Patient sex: M
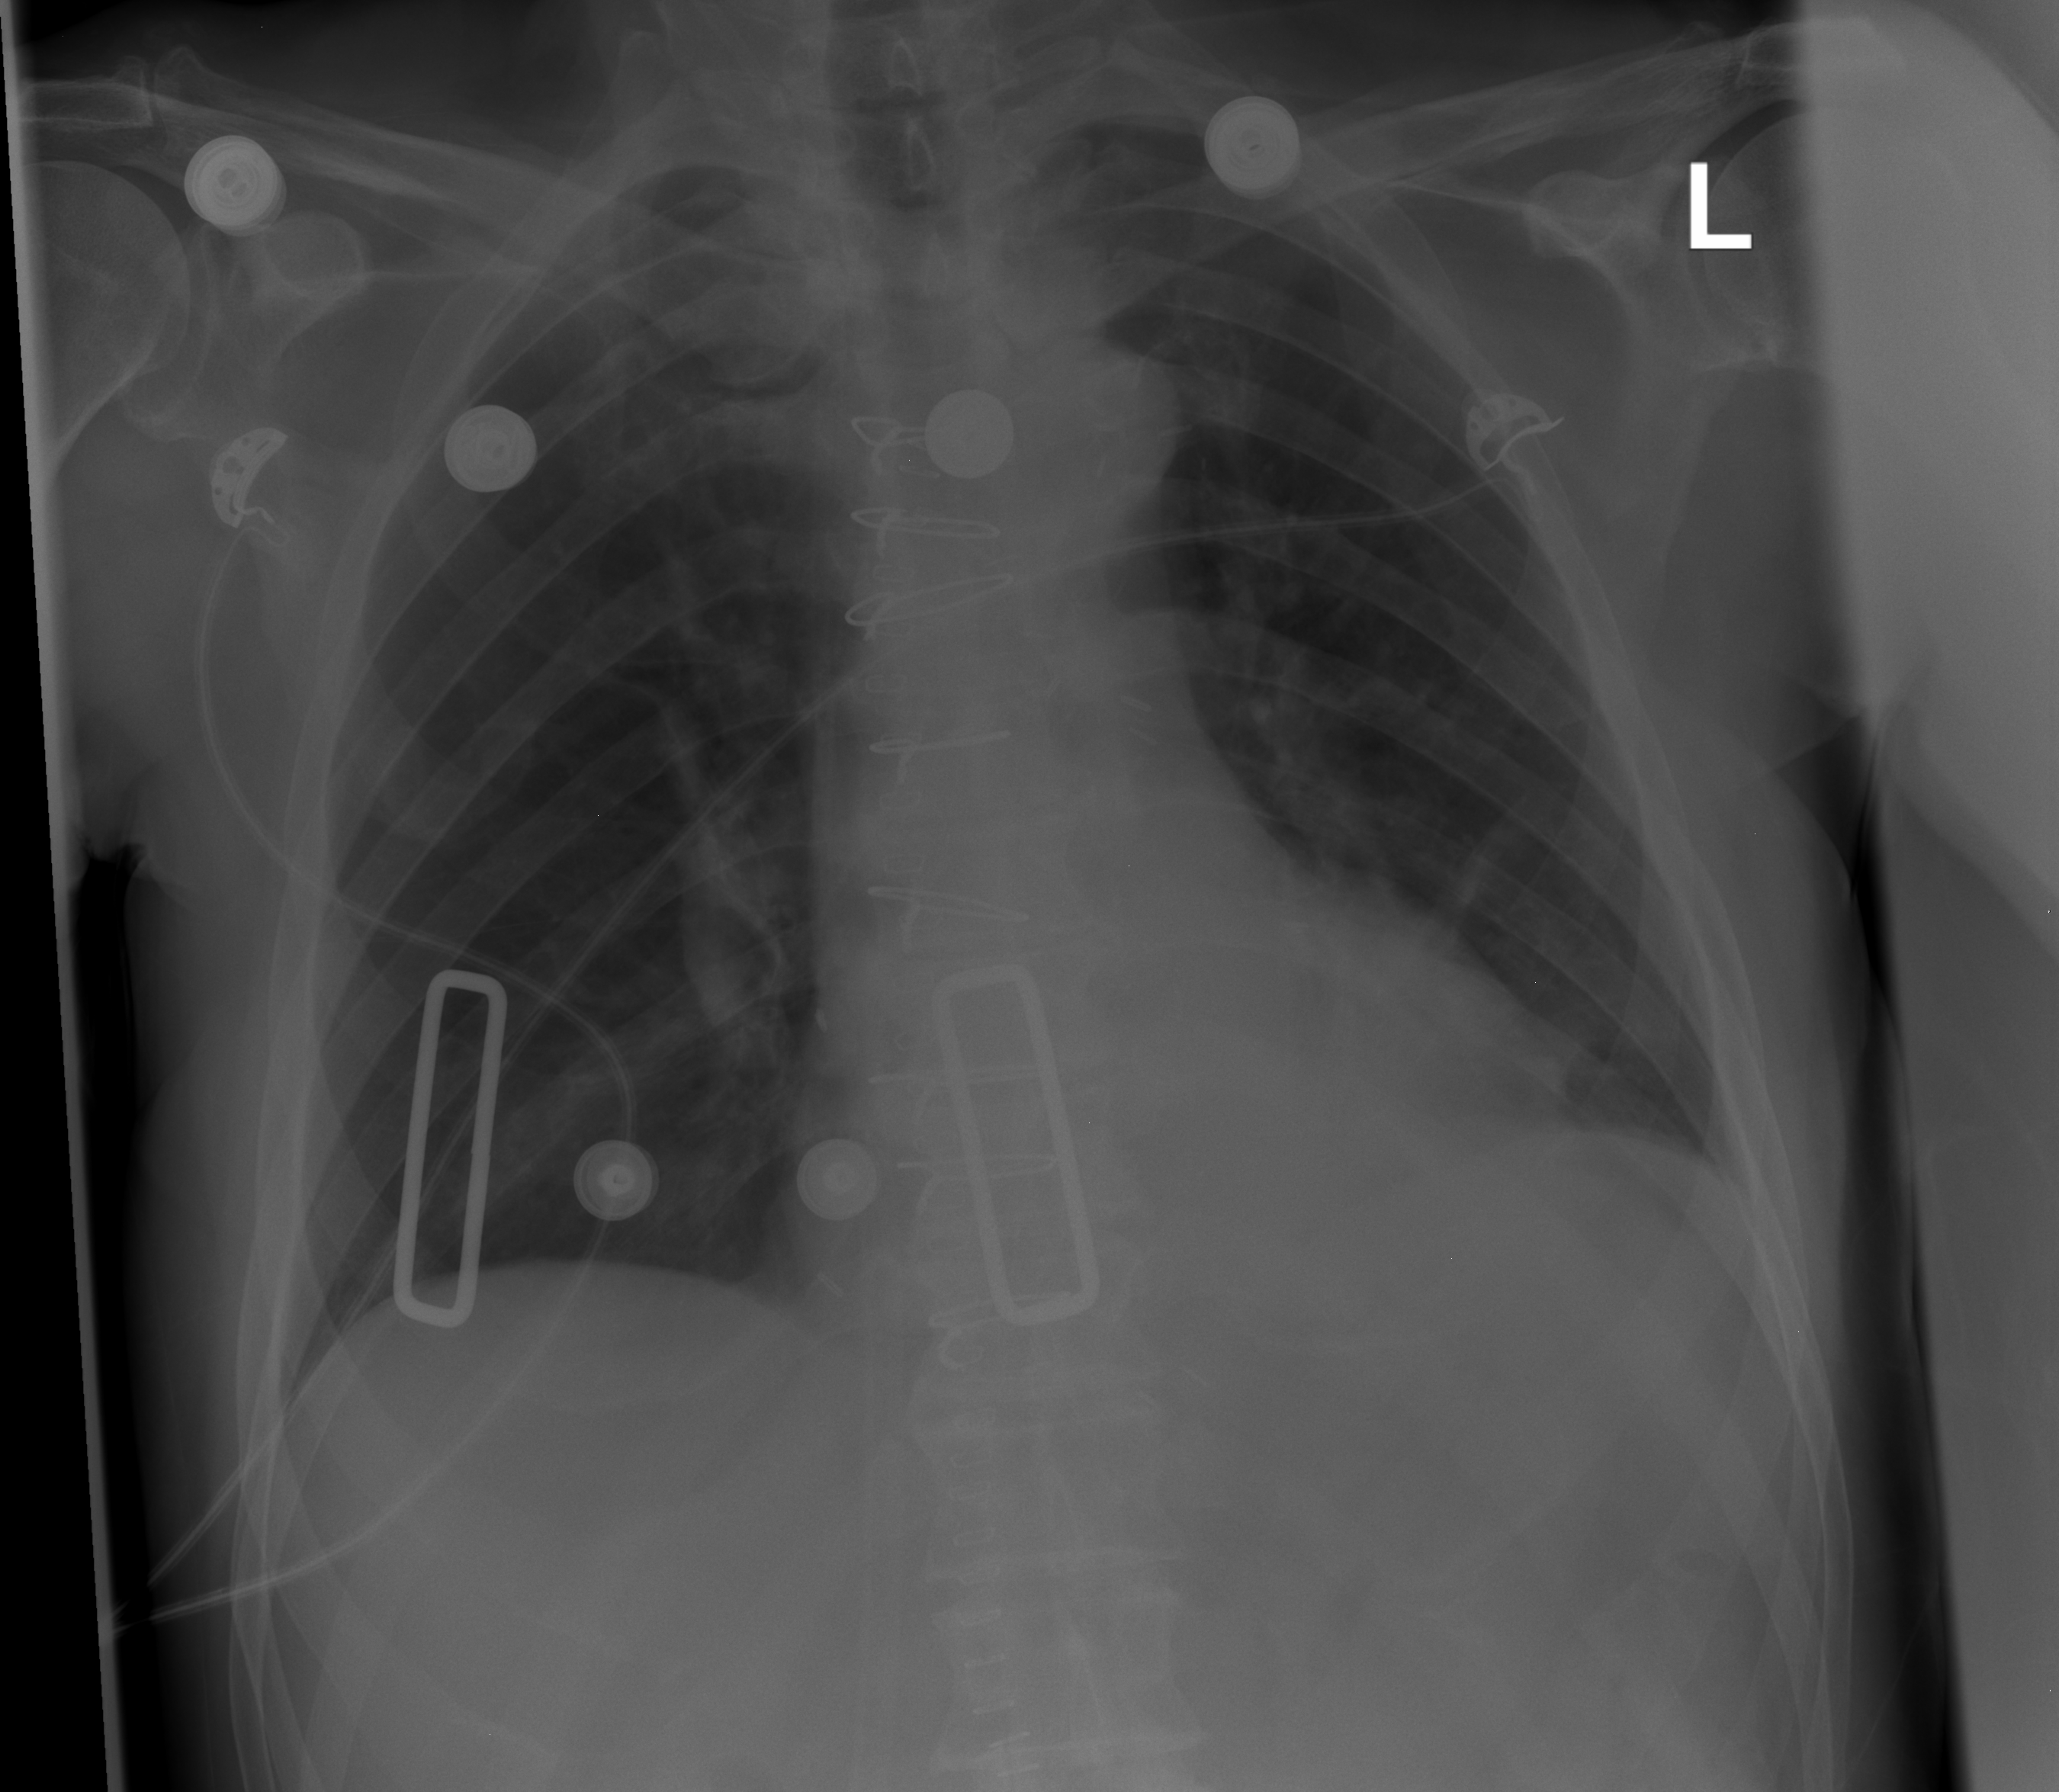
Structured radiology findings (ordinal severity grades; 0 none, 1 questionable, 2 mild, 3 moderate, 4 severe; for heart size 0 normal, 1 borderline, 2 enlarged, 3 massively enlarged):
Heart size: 1
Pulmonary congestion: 0
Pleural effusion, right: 0
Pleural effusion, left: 0
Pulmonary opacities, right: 0
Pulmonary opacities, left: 0
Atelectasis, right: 0
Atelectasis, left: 2